Field crop: maize
Growth stage: 2
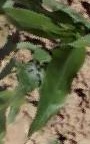
Species: maize